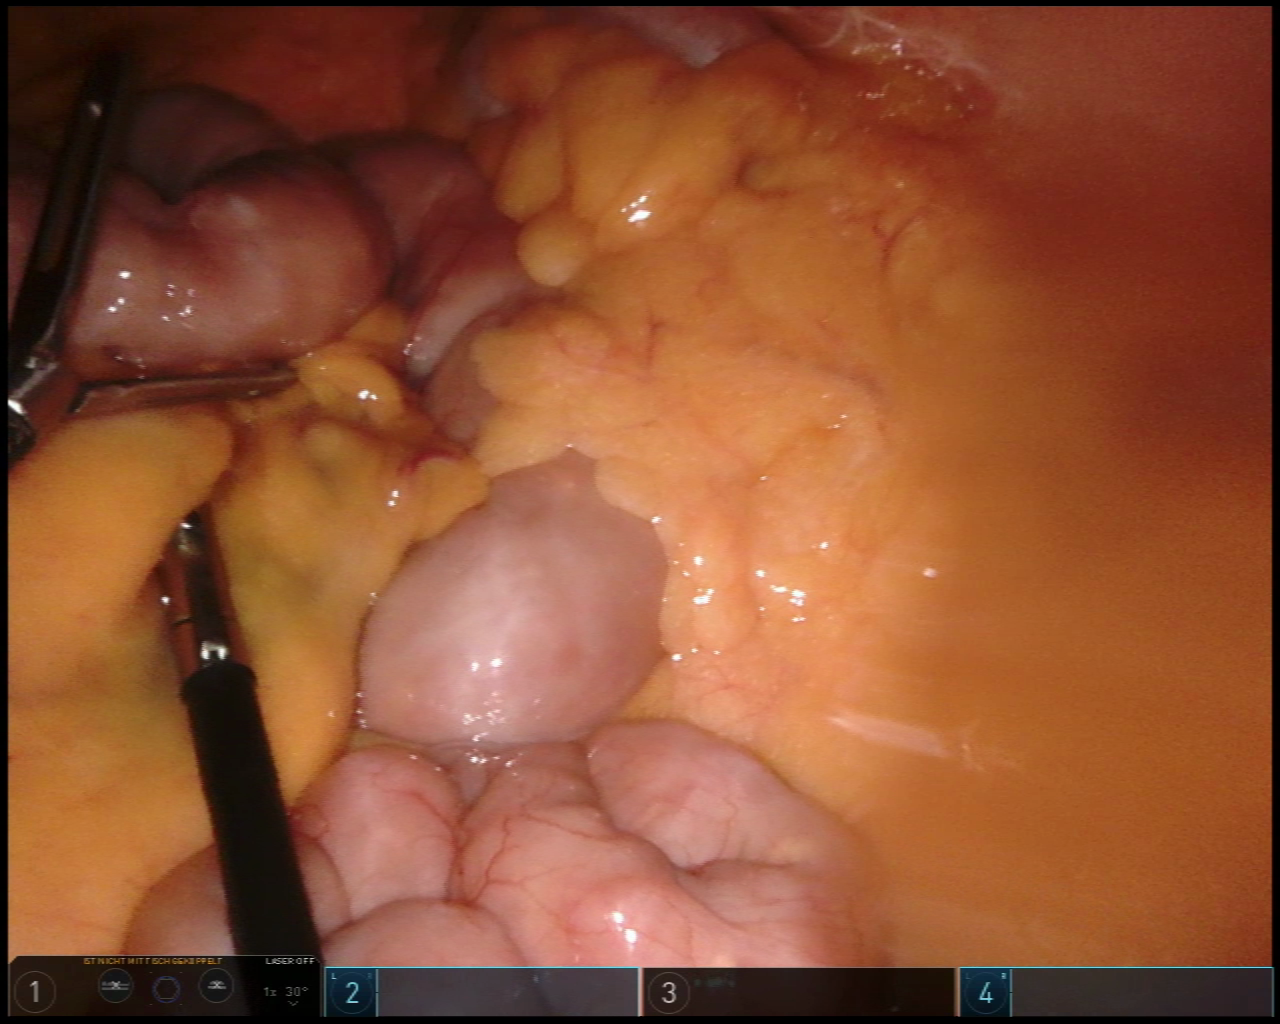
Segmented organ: small_intestine
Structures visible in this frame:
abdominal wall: no
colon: yes
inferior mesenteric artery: no
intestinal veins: no
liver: no
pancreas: no
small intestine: yes
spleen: no
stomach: no
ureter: no
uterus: no
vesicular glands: no